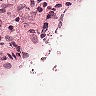
Metastatic tissue present: no